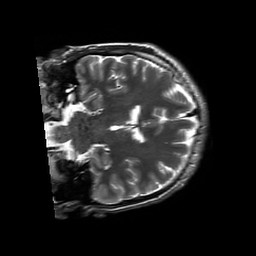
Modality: T2w
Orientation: coronal
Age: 29
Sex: male
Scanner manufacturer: siemens
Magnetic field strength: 3 T
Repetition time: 8.53 s
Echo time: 0.091 s